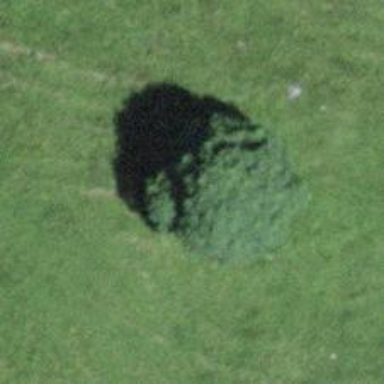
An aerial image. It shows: Single tag "natural: tree."